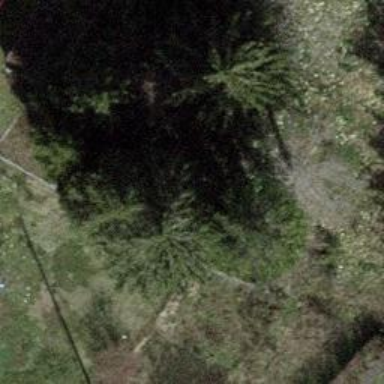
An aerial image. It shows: Evergreen tree with needle-leaved leaves.